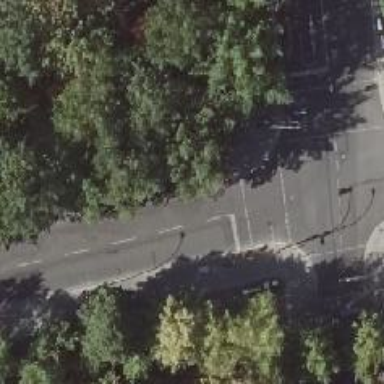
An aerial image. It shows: Road with traffic signals for signaling.